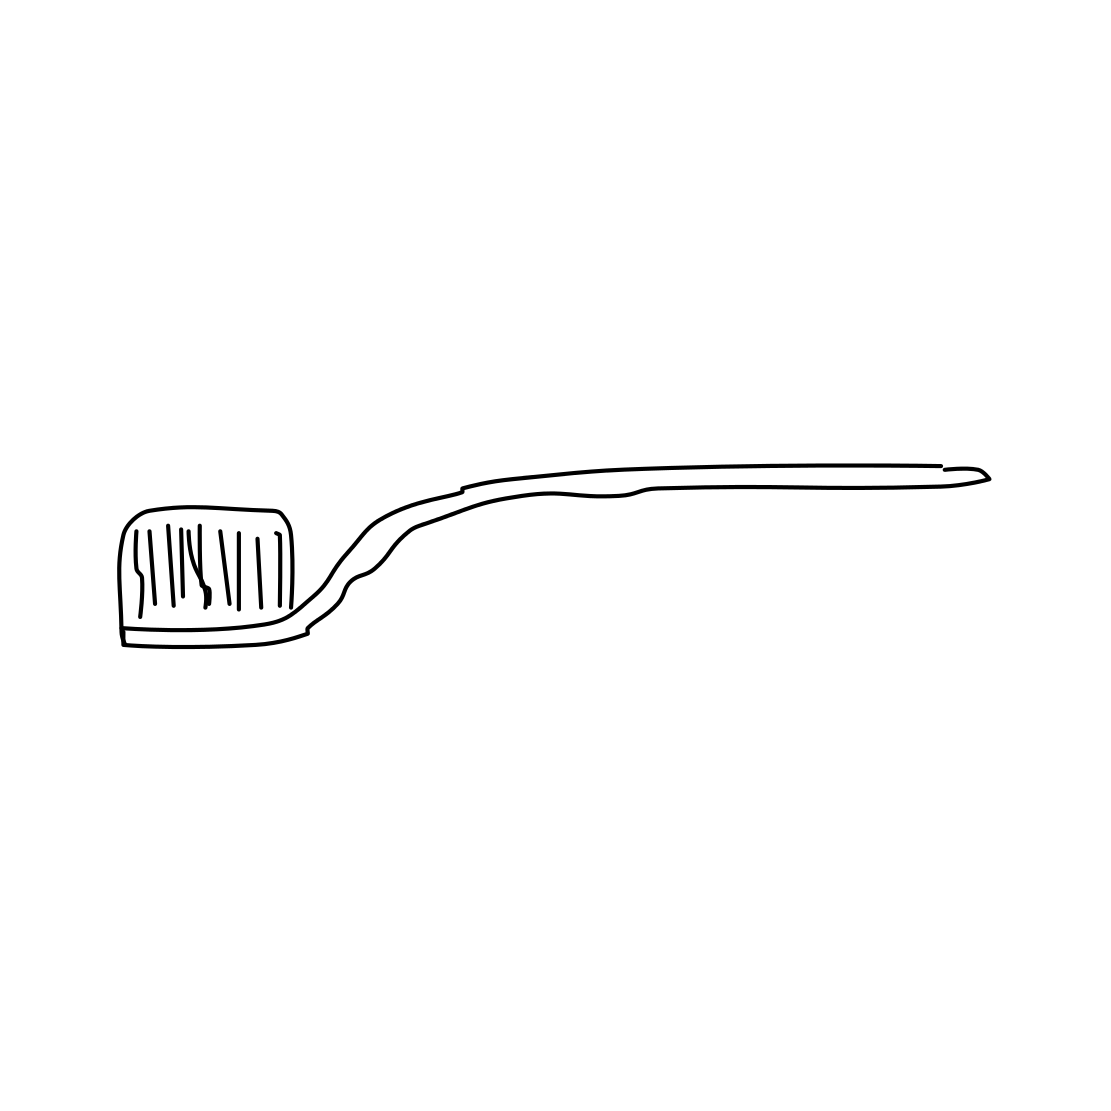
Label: toothbrush